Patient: sex M, age 64
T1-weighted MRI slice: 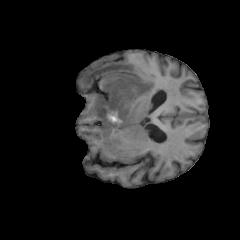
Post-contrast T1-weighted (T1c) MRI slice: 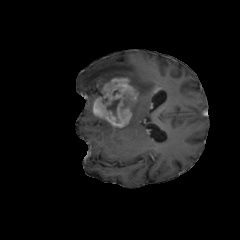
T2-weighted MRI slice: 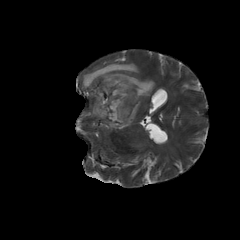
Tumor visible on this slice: yes
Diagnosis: Glioblastoma, IDH-wildtype
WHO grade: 4